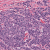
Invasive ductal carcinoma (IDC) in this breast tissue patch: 1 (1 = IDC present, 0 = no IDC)